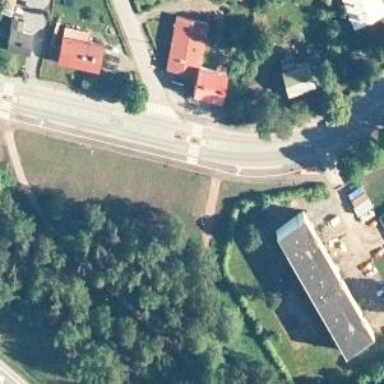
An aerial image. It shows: Uncontrolled crossing on the road.